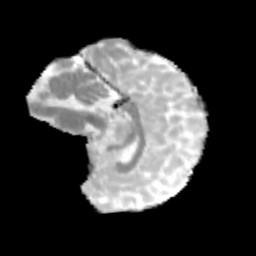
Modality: MD
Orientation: sagittal
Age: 10
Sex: female
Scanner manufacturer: siemens
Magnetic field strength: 3 T
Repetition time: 3.8 s
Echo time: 0.07 s